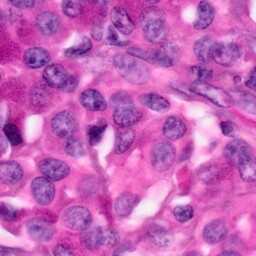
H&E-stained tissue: Pancreatic